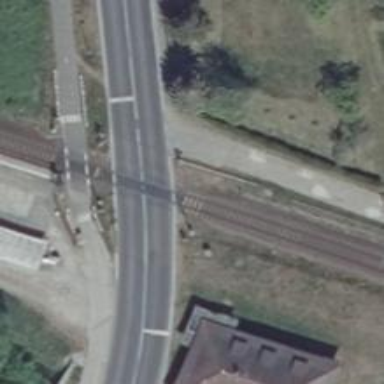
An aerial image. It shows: Level crossing with double half barrier.